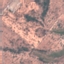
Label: PermanentCrop